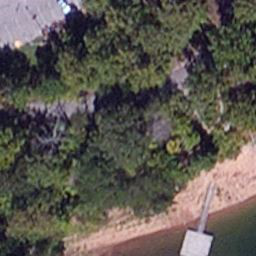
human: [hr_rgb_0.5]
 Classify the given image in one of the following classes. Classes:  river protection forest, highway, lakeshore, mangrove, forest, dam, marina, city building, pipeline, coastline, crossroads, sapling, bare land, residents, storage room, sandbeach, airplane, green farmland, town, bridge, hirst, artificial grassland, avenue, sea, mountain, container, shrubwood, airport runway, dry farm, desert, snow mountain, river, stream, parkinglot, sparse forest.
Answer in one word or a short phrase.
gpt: lakeshore